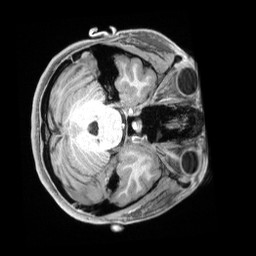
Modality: T1w
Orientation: axial
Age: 25
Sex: female
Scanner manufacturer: siemens
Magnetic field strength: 3 T
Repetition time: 2.4 s
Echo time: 0.00226 s